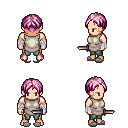
a pixel art fantasy rpg character, male body template, human, light skin, white tunic, teal pants, pink parted hairstyle, white cloth bandages, white slippers, dagger, four views (front, back, left, right), 2x2 character sprite sheet, small pixel art, hard edges, no anti-aliasing